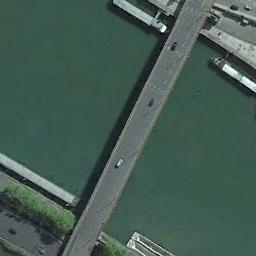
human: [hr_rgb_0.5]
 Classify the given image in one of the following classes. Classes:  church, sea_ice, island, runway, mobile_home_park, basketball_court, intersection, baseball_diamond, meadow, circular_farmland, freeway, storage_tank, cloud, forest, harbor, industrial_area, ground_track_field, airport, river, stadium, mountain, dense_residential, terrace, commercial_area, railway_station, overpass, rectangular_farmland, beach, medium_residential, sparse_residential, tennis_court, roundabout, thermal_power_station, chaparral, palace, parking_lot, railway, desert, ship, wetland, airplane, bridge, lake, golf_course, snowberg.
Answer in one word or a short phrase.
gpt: bridge